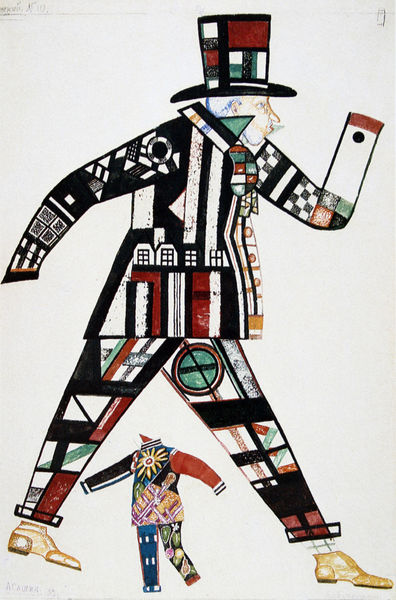
Titel: Kostümentwurf zu "Der Revisor" von Nikolaj Gogol
Künstler: Andrej Saschin
Standort: St. Petersburg
Institution: Russisches Museum
Schlagwörter: mann, bunt, zylinder, jacke, kleidung, figuren, verzierung, schritt